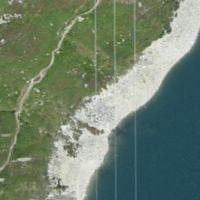
EUNIS habitat code: 14
Species observed at this site:
Arnica montana